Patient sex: F
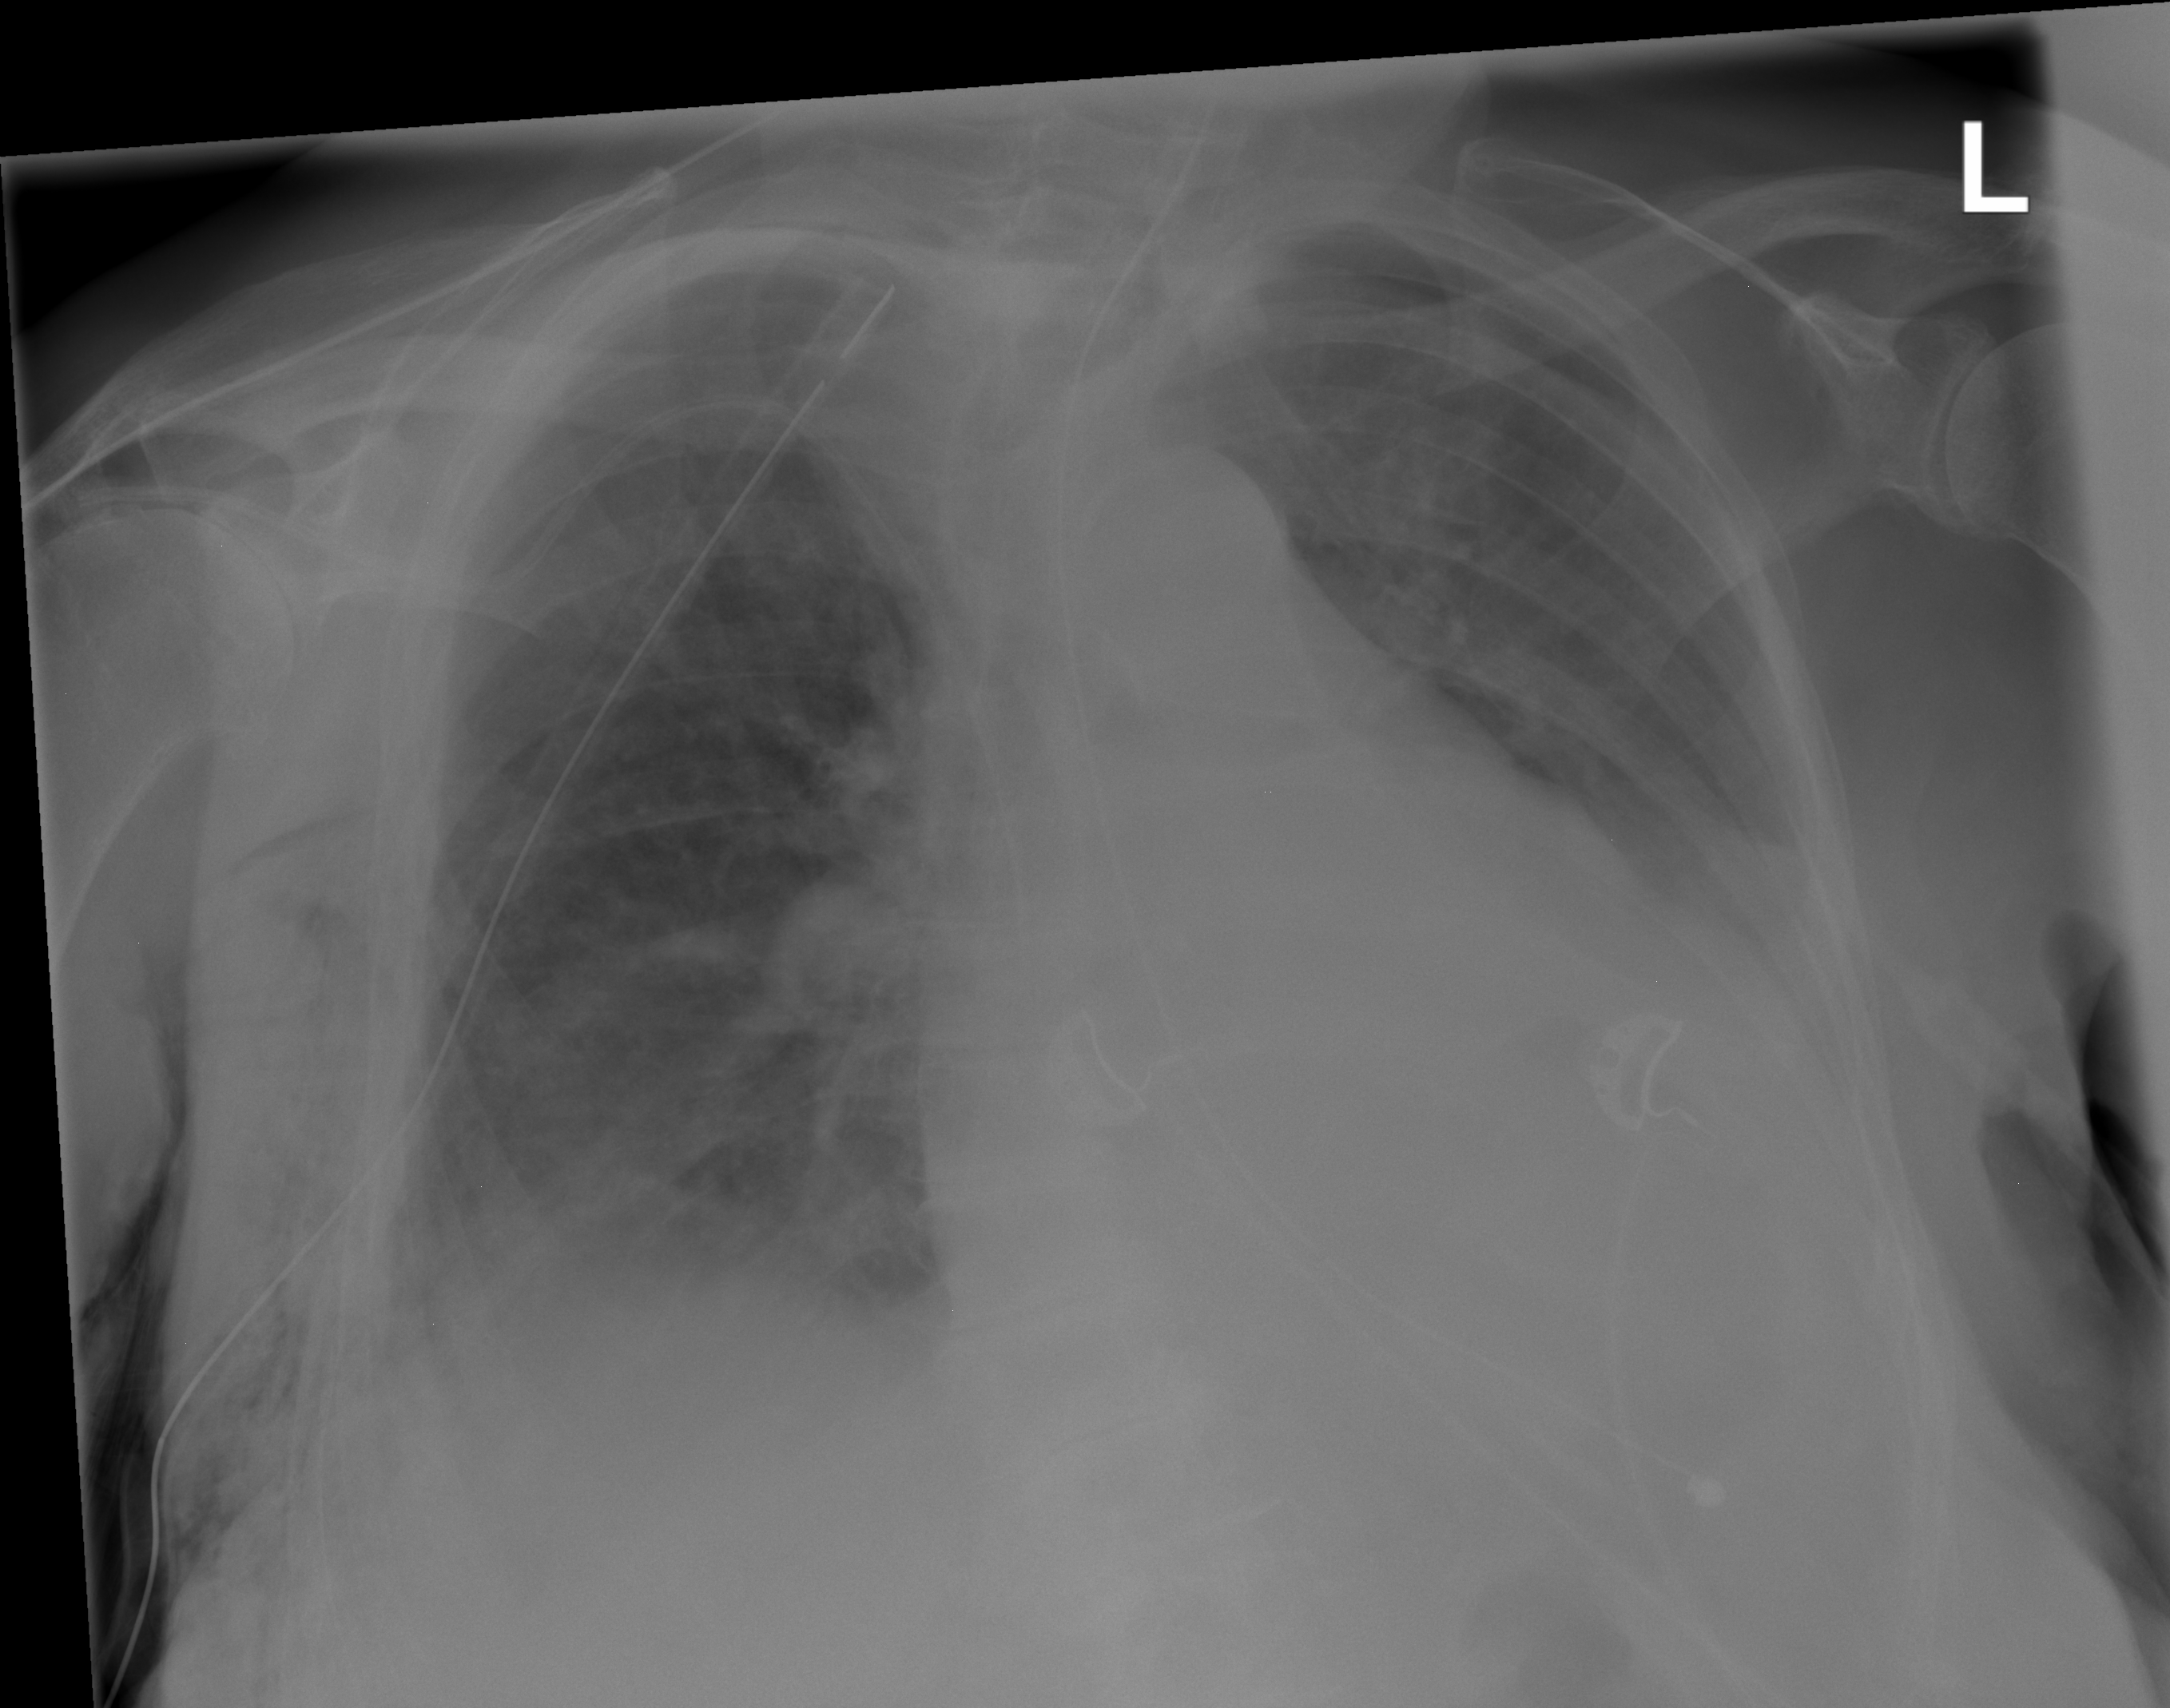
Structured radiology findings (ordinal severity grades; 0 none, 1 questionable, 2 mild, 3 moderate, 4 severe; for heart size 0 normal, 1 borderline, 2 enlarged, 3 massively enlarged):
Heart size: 3
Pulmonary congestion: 0
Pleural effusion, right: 2
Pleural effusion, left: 3
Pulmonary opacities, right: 2
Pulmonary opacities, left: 2
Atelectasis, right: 2
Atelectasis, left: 2